八年级 · 度量几何学
如图, 在 $\triangle A B C$ 中, $A D$ 是 $\triangle A B C$ 的角平分线, $D E \perp A C$, 若 $\angle B=42^{\circ}, \angle C=58^{\circ}$.

(1) 求 $\angle B A D$ 的度数;

(2) 求 $\angle A D E$ 的度数.
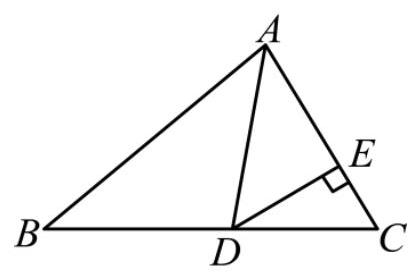
答案: (1) 解: $\because \angle B=42^{\circ}, \angle C=58^{\circ}$,

$\therefore \angle B A C=180^{\circ}-\angle B-\angle C=80^{\circ}$,

又 $\because A D$ 是 $\triangle A B C$ 的角平分线,

$\therefore \angle B A D=\frac{1}{2} \angle B A C=40^{\circ}$.

(2) 由 (1) 得: $\angle C A D=\frac{1}{2} \angle B A C=40^{\circ}$,

$\because D E \perp A C$,

$\therefore \angle A E D=90^{\circ}$,

$\therefore \angle A D E=90^{\circ}-40^{\circ}=50^{\circ}$.